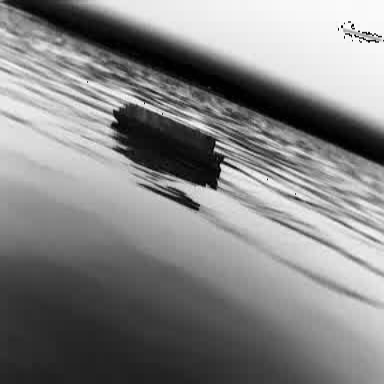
There is a fishing_boat in the infrared image.